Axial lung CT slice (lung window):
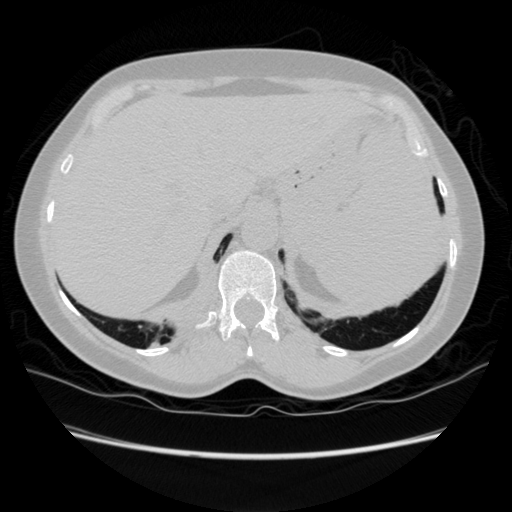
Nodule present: no